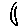
Label: moon